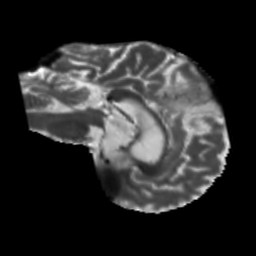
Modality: T2w
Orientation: sagittal
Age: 58
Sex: male
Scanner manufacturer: siemens
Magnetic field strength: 3 T
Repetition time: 5.47 s
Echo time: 0.0854 s